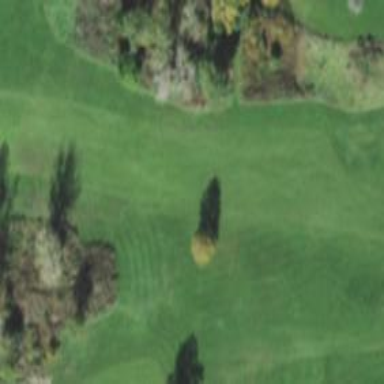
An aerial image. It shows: Golf hole.